Interaction volume radius: 5 \u00c5
Interaction volume height: 30 \u00c5
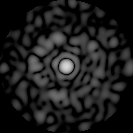
Disorder parameter: 0.8302